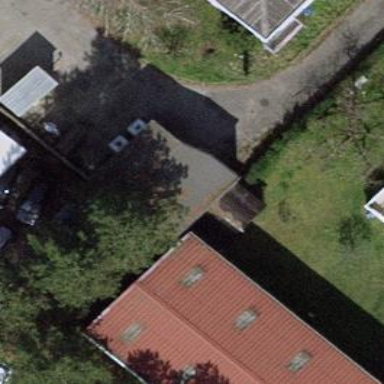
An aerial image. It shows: Garage building.